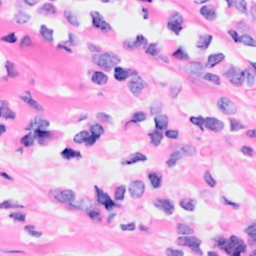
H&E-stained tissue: Breast